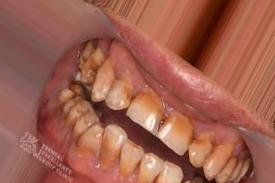
Condition: Tooth Discoloration